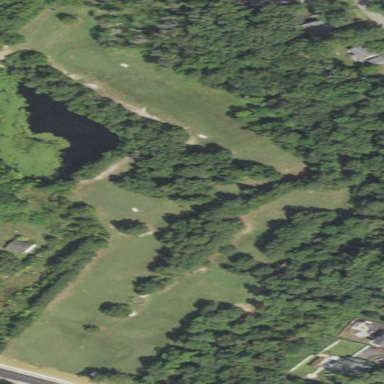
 perfect for leisurely sports activities."